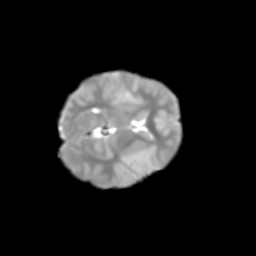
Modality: T2w
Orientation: axial
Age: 6
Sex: female
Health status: healthy